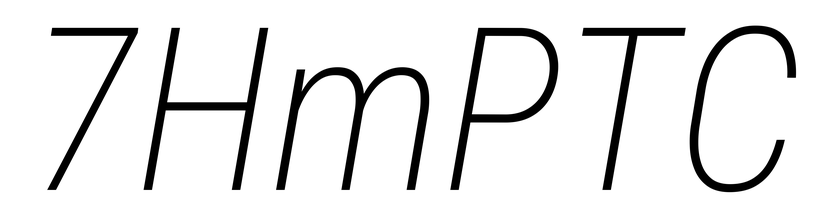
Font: Roboto-Italic_Condensed_ExtraLight_Italic